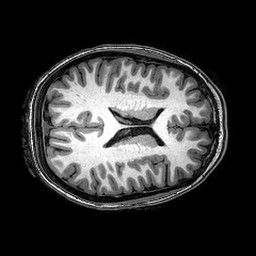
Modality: T1w
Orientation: axial
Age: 22
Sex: female
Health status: healthy
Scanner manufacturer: philips
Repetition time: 0.008146 s
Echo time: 0.00373 s